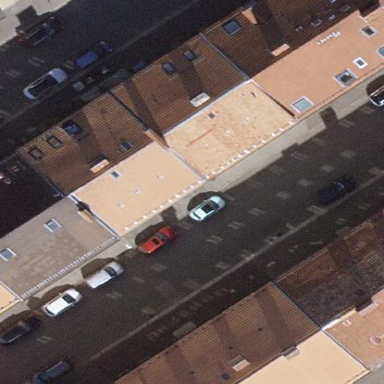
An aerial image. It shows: Street side parking spaces with parallel orientation.